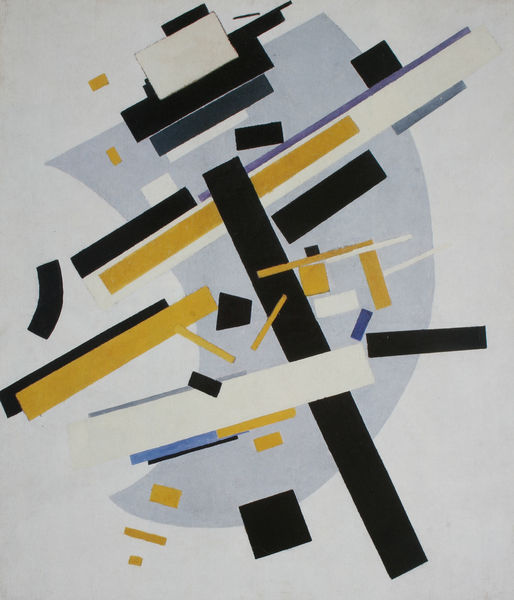
Titel: Suprematismus. (Supremus Nr.58) Gelb und Schwarz
Künstler: Kasimir Malewitsch
Standort: St. Petersburg
Institution: Russisches Museum
Schlagwörter: blau, gemälde, kopf, weiß, dreieck, gelb, kubismus, ocker, grau, schwarz, hochformat, malerei, bild, öl, ebene, hellblau, schiff, welle, bogen, moderne, abstrakt, fläche, modern, formen, lila, linien, dunkelblau, uhr, balken, striche, rechtecke, bögen, mond, haken, eckig, rechteck, sichel, leinwand, kunst, halbkreis, ecken, geometrisch, ockr, zeit, geometrie, quadrat, viereck, vierecke, geraden, kandinsky, ebenen, winkel, abstarkt, kreuzen, weoß, weird